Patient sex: M
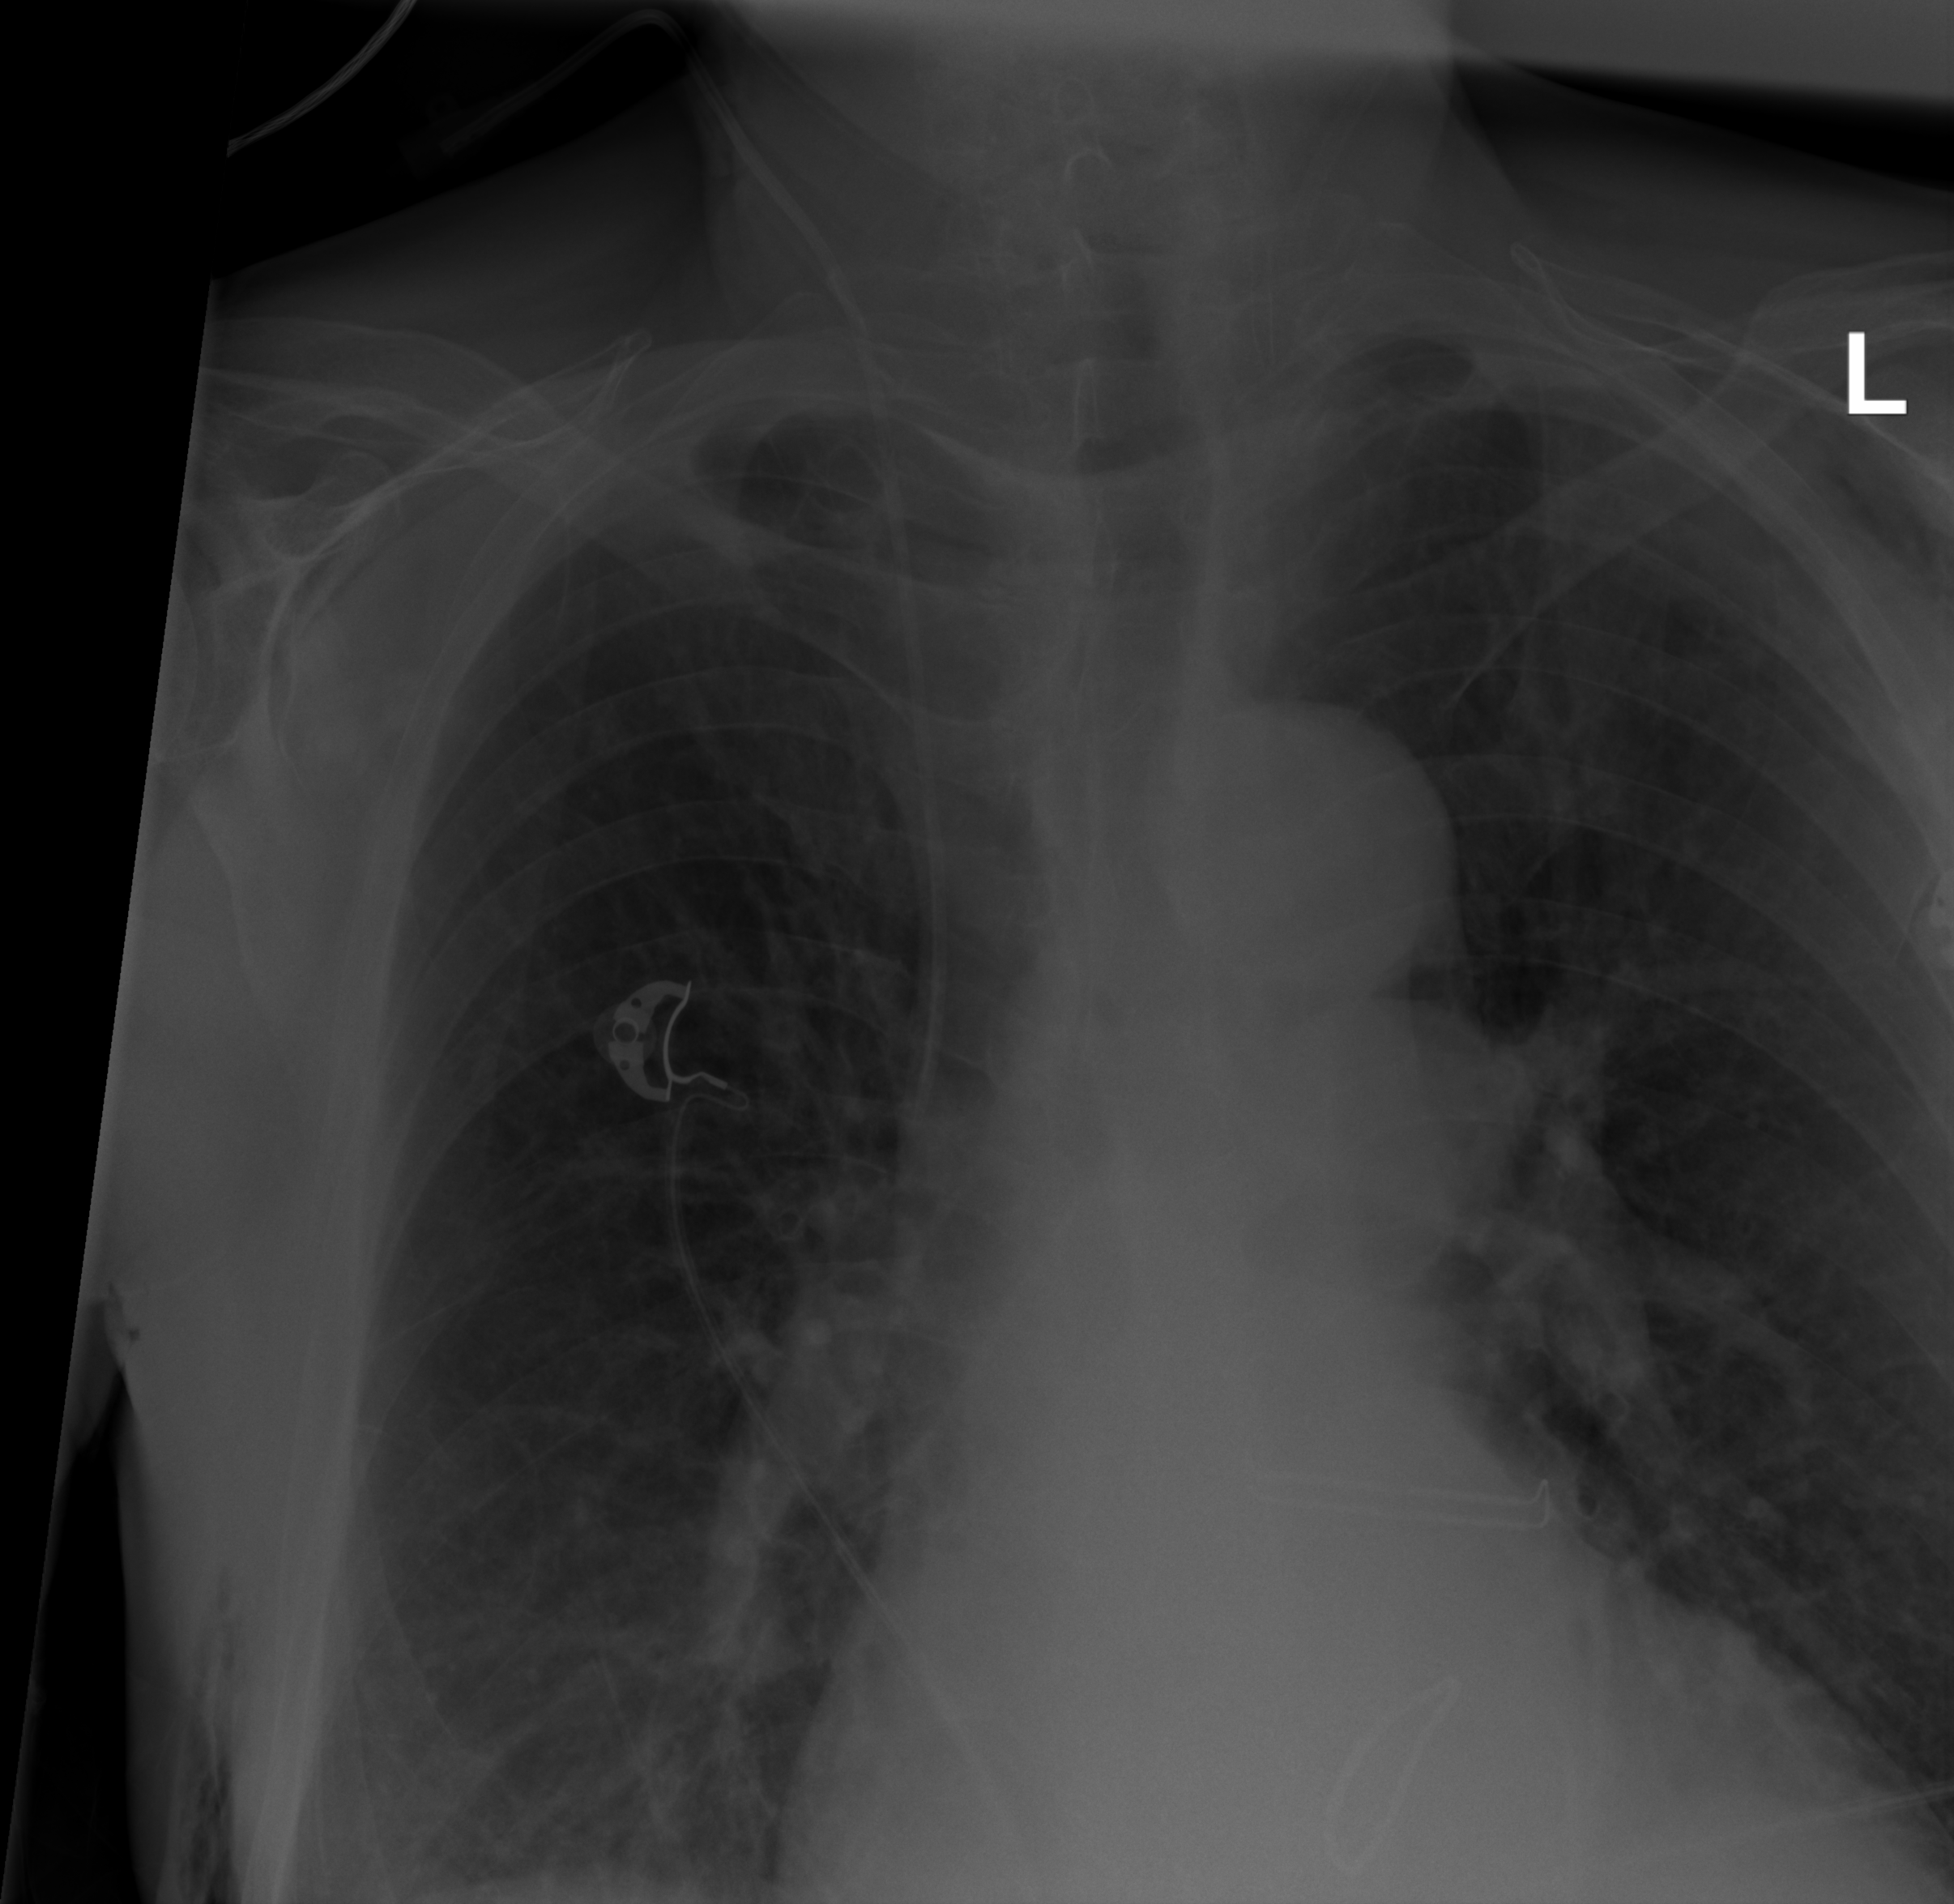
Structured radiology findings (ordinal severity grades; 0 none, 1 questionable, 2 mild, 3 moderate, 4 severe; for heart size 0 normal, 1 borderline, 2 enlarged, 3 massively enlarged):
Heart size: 2
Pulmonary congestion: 0
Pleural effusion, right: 2
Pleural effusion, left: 0
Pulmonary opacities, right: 1
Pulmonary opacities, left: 0
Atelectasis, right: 2
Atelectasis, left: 0